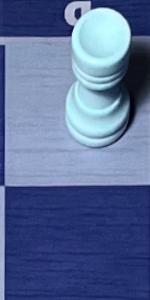
Label: Empty